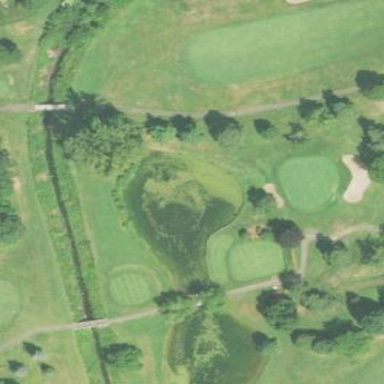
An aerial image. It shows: Water hazard in golf course. The hazard is natural water feature.